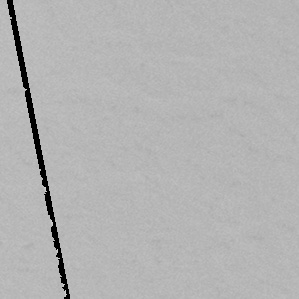
Label: frost